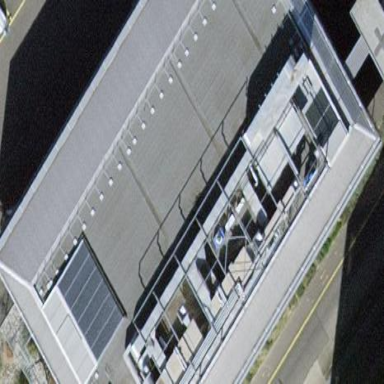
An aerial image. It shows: Industrial building.